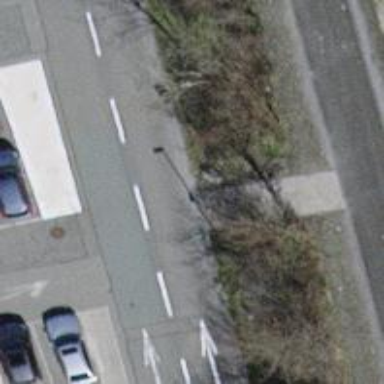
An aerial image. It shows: Path made of paving stones.